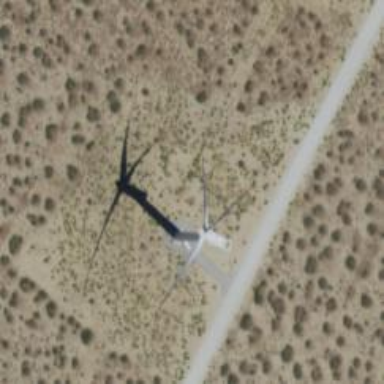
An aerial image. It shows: Wind generator of the horizontal axis type made by Vestas.